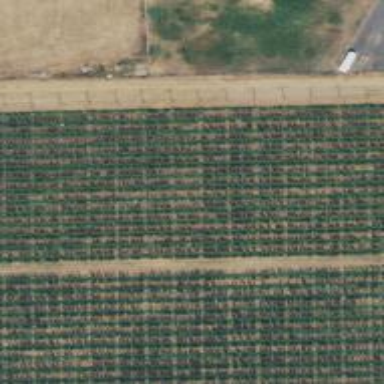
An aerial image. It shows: Orchard.